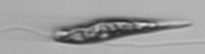
Label: Euglena